Question: 1. Given a linked list where in addition to the next pointer, each node has a child pointer, which may or may not point to a separate list.
2. Given the head of the first list flatten the list so that all the nodes appear in a single-level linked list.
> .We need to flatten the list in such a way that all nodes at first level
should come first, then
nodes of second level, and so on.

The above list should be converted to
> 10->5->12->7->11->4->20->13->17->6->2->16->9->8->3->19->15
'''
1) Create an empty queue
2) while(Queue is not empty AND head.next!=null AND head.child!=null)
2a) while(head!=null)
if(head.child!=null)
Enqueue(head.child)
newList = head;
head = head.next;
newList = newList.next;
2b)head = deQ();
'''
Is this approach correct?
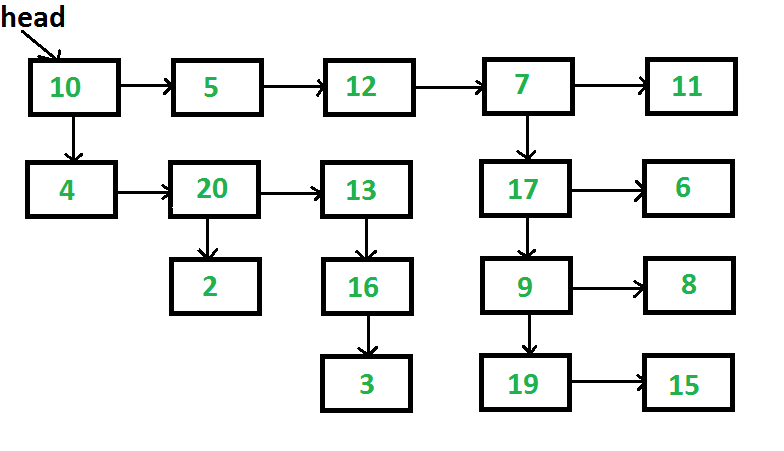
Answer: Here's a simple two-finger breadth-first (level-order) traverse which does an in-place flattening. (Efficiency freaks might want to rearrange the loops because some tests are done twice, but it hardly makes a difference.) The basic idea is that there is an implicit queue consisting of the nodes between 'finger2' and 'finger1'. 'finger1' walks forward across the level and every time it reaches a node with no right sibling, the "queue" is advanced by walking 'finger2' to the right until it finds a child, which is then appended at 'finger1' so that 'finger1' can keep moving to the right.
'''
finger1 = finger2 = head;
while finger2 is not Null:
while finger1.next is not Null: finger1 = finger1.next
while finger2 is not Null and finger2.child is Null: finger2 = finger2.next
if finger2 is not Null:
finger1.next = finger2.child
finger2.child = Null
'''